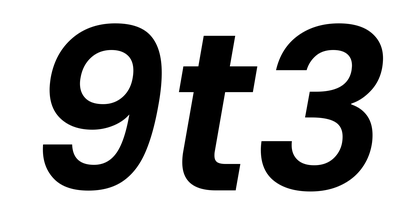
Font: Poppins-SemiBoldItalic